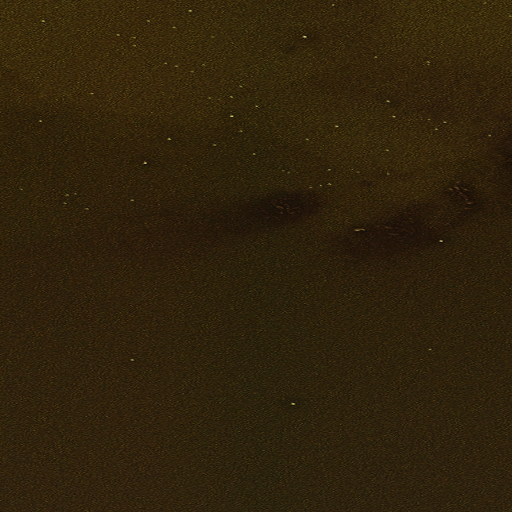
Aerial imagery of bar in Alaska named Ancon Rock containing only unknown